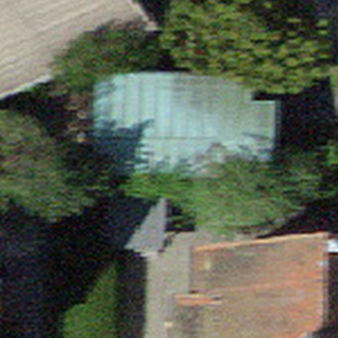
Label: other